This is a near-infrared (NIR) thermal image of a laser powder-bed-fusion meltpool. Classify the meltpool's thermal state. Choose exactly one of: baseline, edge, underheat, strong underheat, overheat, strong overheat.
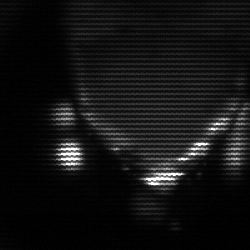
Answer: edge